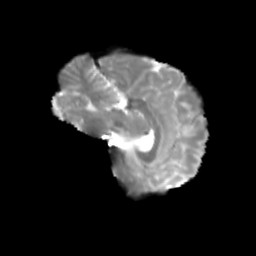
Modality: T2w
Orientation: sagittal
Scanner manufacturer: siemens
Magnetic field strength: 3 T
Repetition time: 4 s
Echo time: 0.0594 s